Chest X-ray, PA view. Patient: 64 years old, sex M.
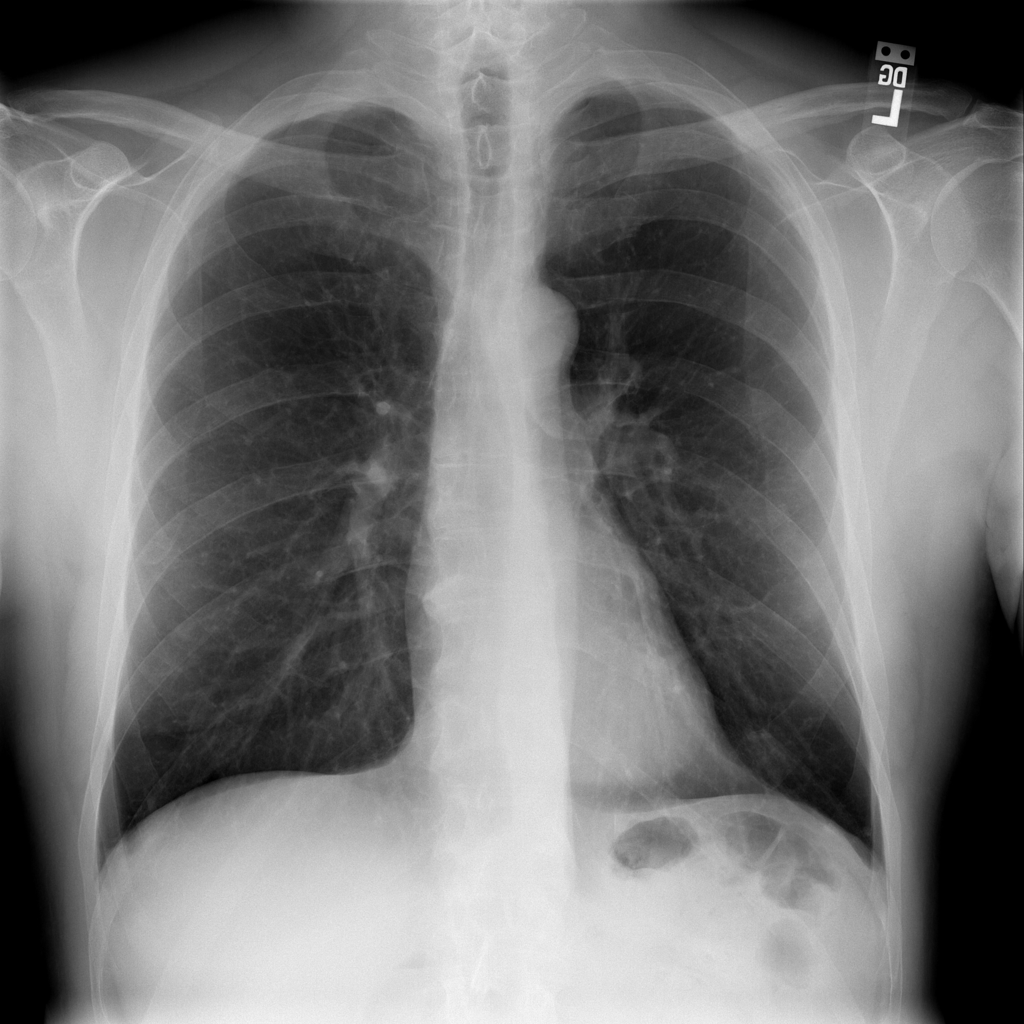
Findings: Emphysema